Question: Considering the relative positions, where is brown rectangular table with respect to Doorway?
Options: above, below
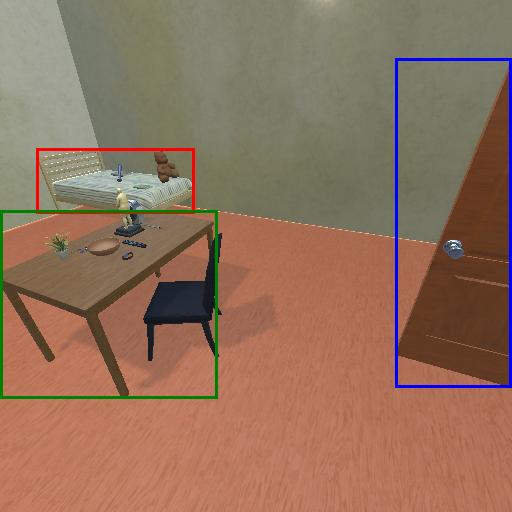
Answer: above